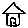
Label: house